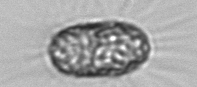
Label: Corethron_hystrix